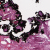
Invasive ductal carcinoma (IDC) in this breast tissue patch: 0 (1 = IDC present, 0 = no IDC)